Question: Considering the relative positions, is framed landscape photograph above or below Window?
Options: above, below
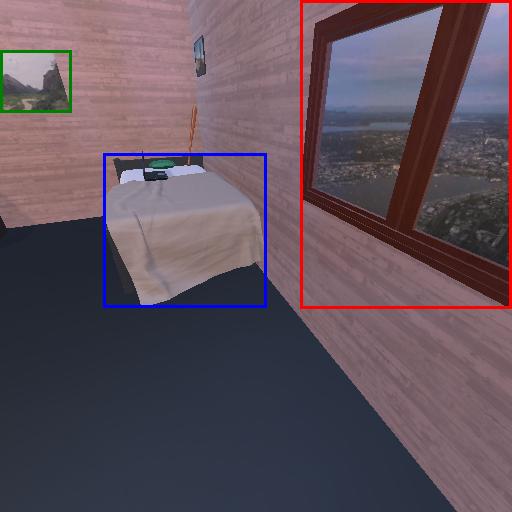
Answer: above